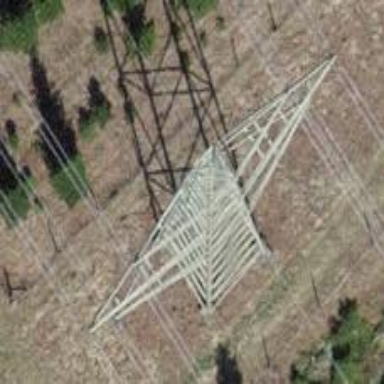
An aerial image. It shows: Power line is depicted.